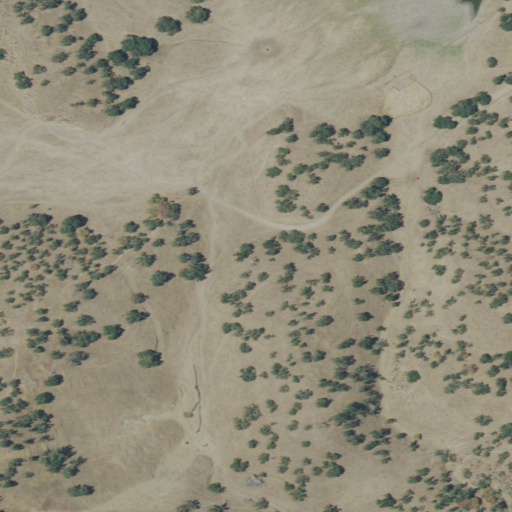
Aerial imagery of valley in California named Little Deer Canyon containing grassland, herbaceous wetlands, shrub, and mixed forest